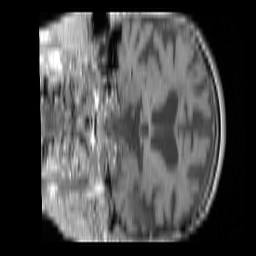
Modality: T1w
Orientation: coronal
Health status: ill
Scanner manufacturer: siemens
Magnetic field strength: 3 T
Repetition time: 0.4 s
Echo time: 0.00272 s